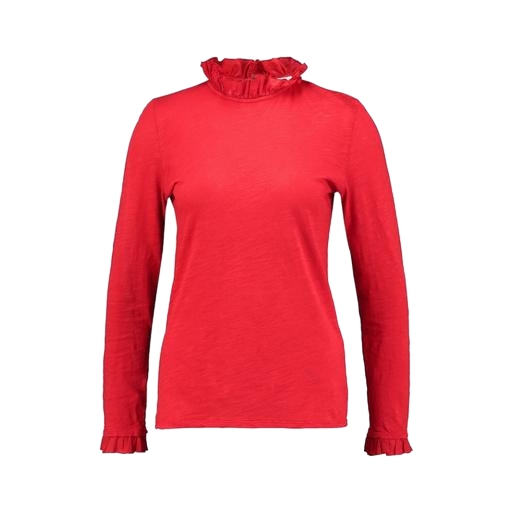
red and has long sleeves, red jacquard mock-neck top only macy, high-neck top, white background